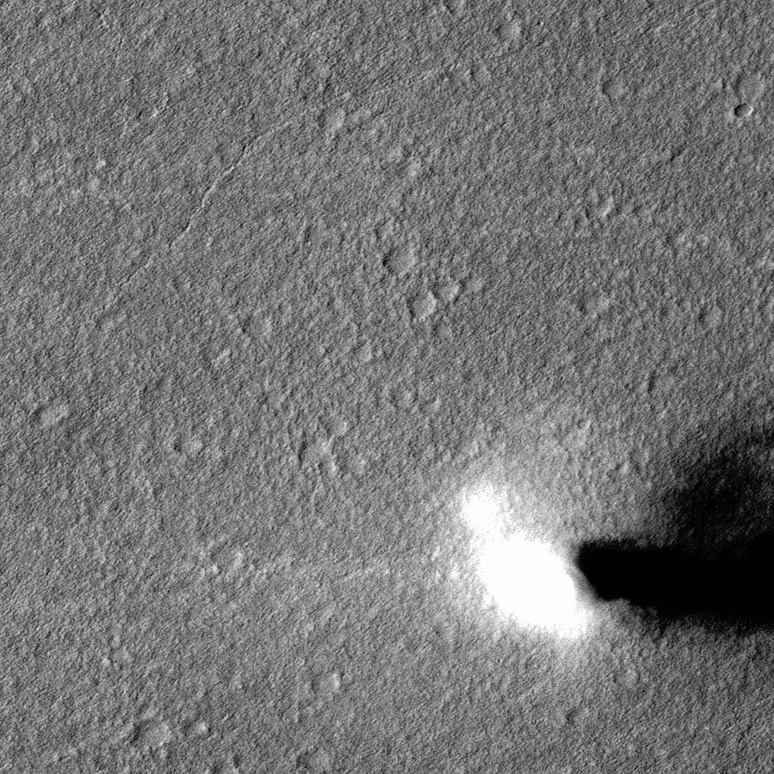
Label: dustdevil